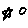
Label: star